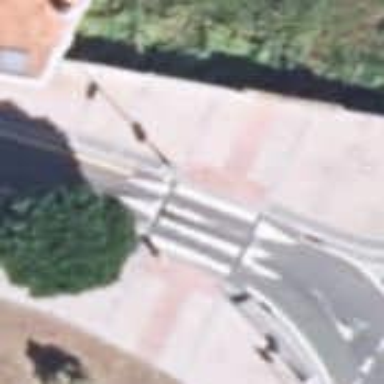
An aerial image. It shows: Uncontrolled crossing with zebra marking. There is traffic calming table in the vicinity.